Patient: sex F, age 59
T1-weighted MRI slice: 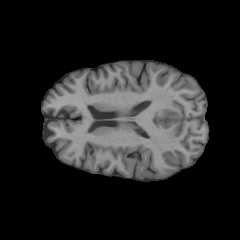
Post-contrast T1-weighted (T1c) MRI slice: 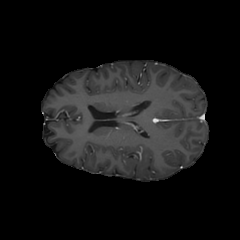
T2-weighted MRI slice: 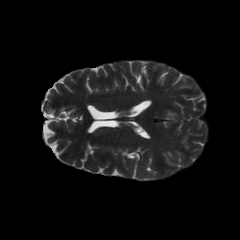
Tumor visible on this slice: no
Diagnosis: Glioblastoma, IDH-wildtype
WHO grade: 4